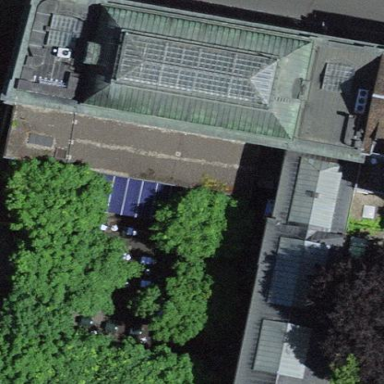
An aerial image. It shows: Museum housed in building.